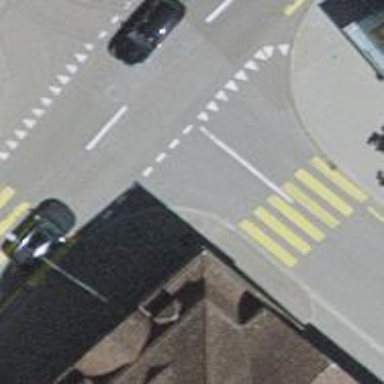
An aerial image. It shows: Road with "give way" sign.